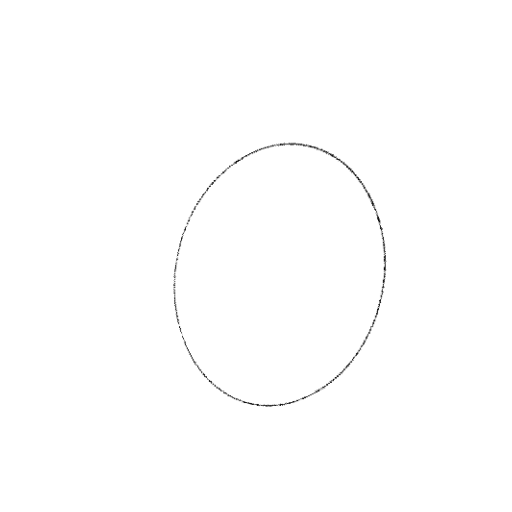
Crossing number: 0